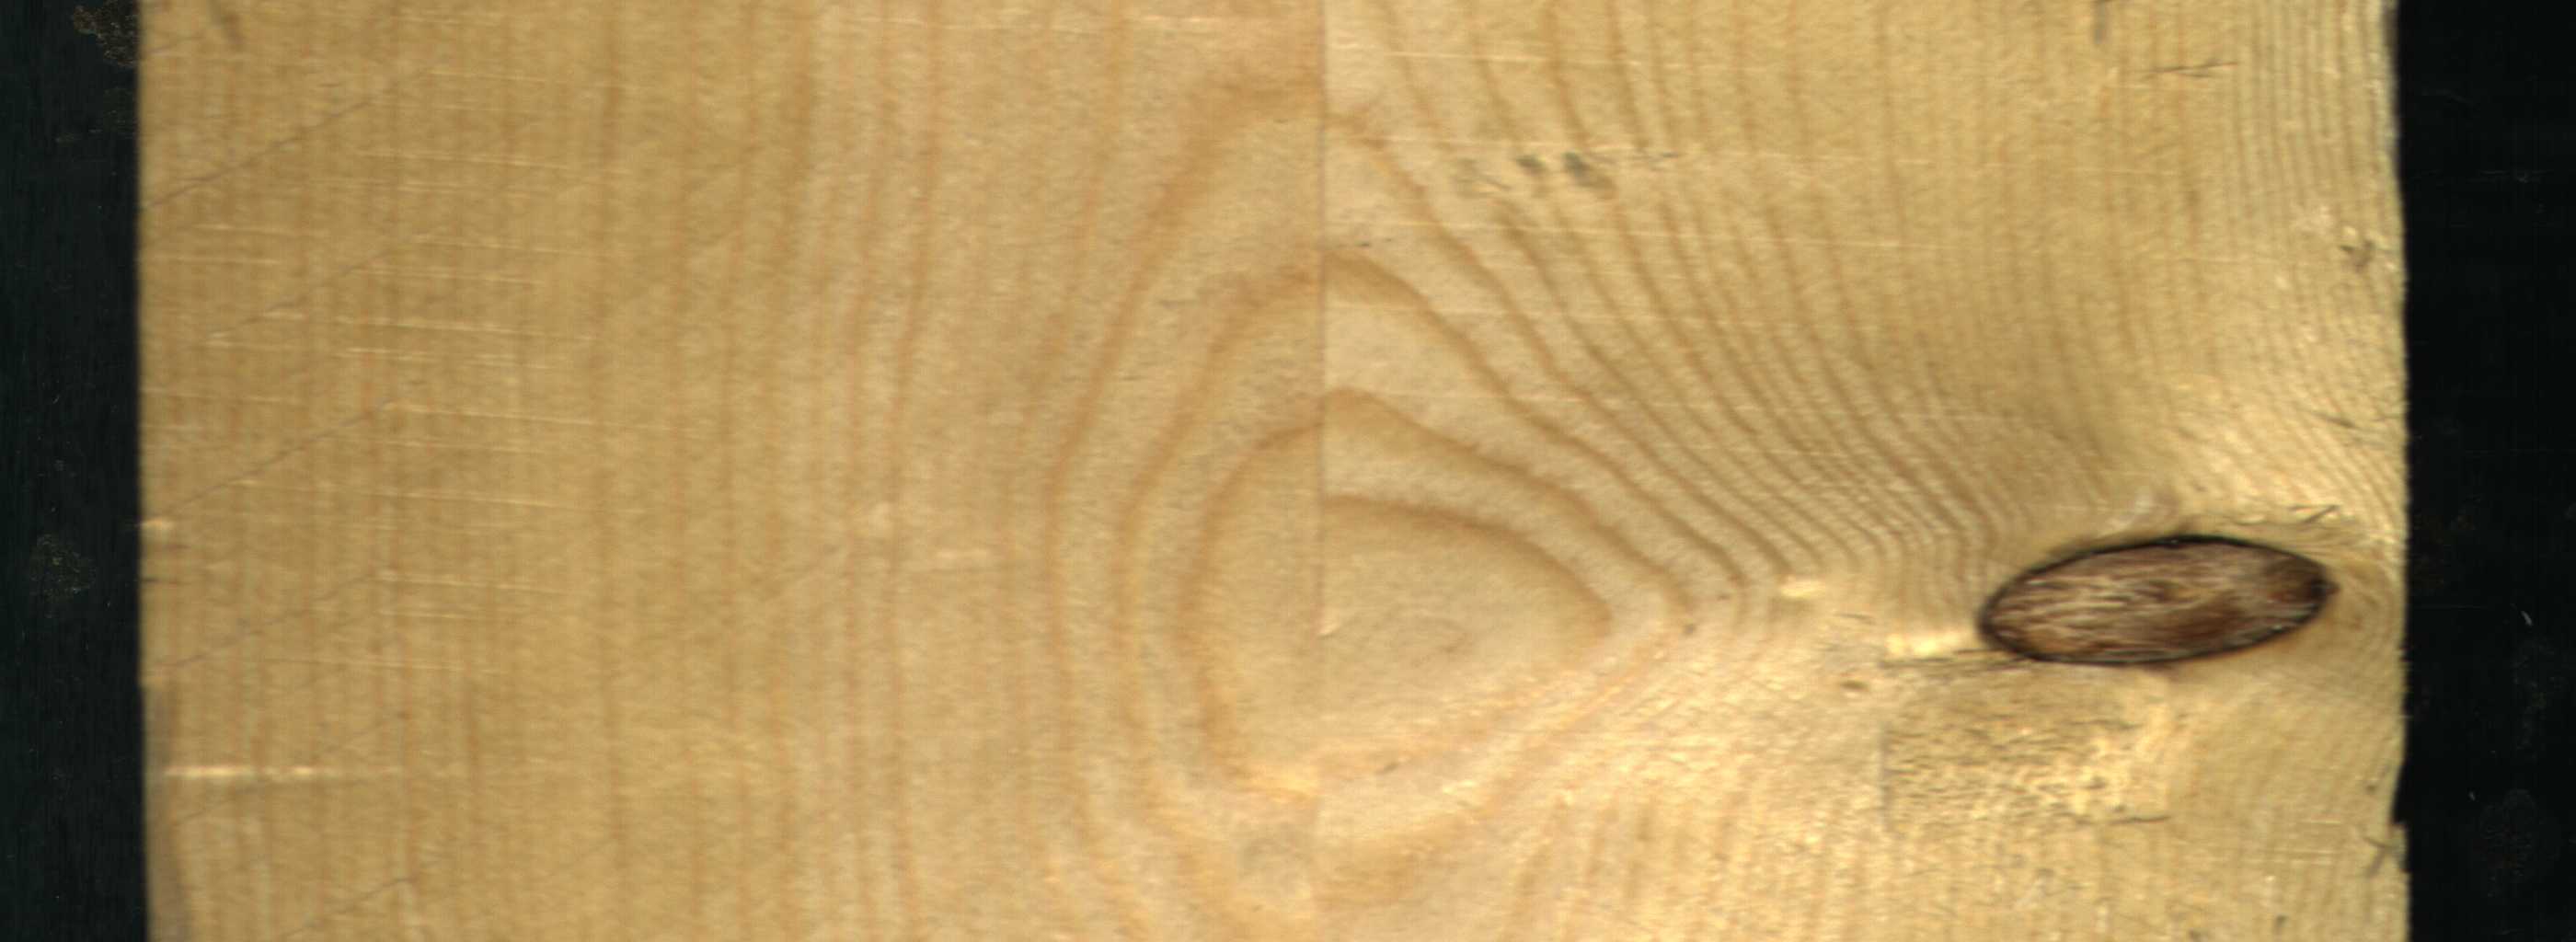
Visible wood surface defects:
Dead_Knot